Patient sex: M
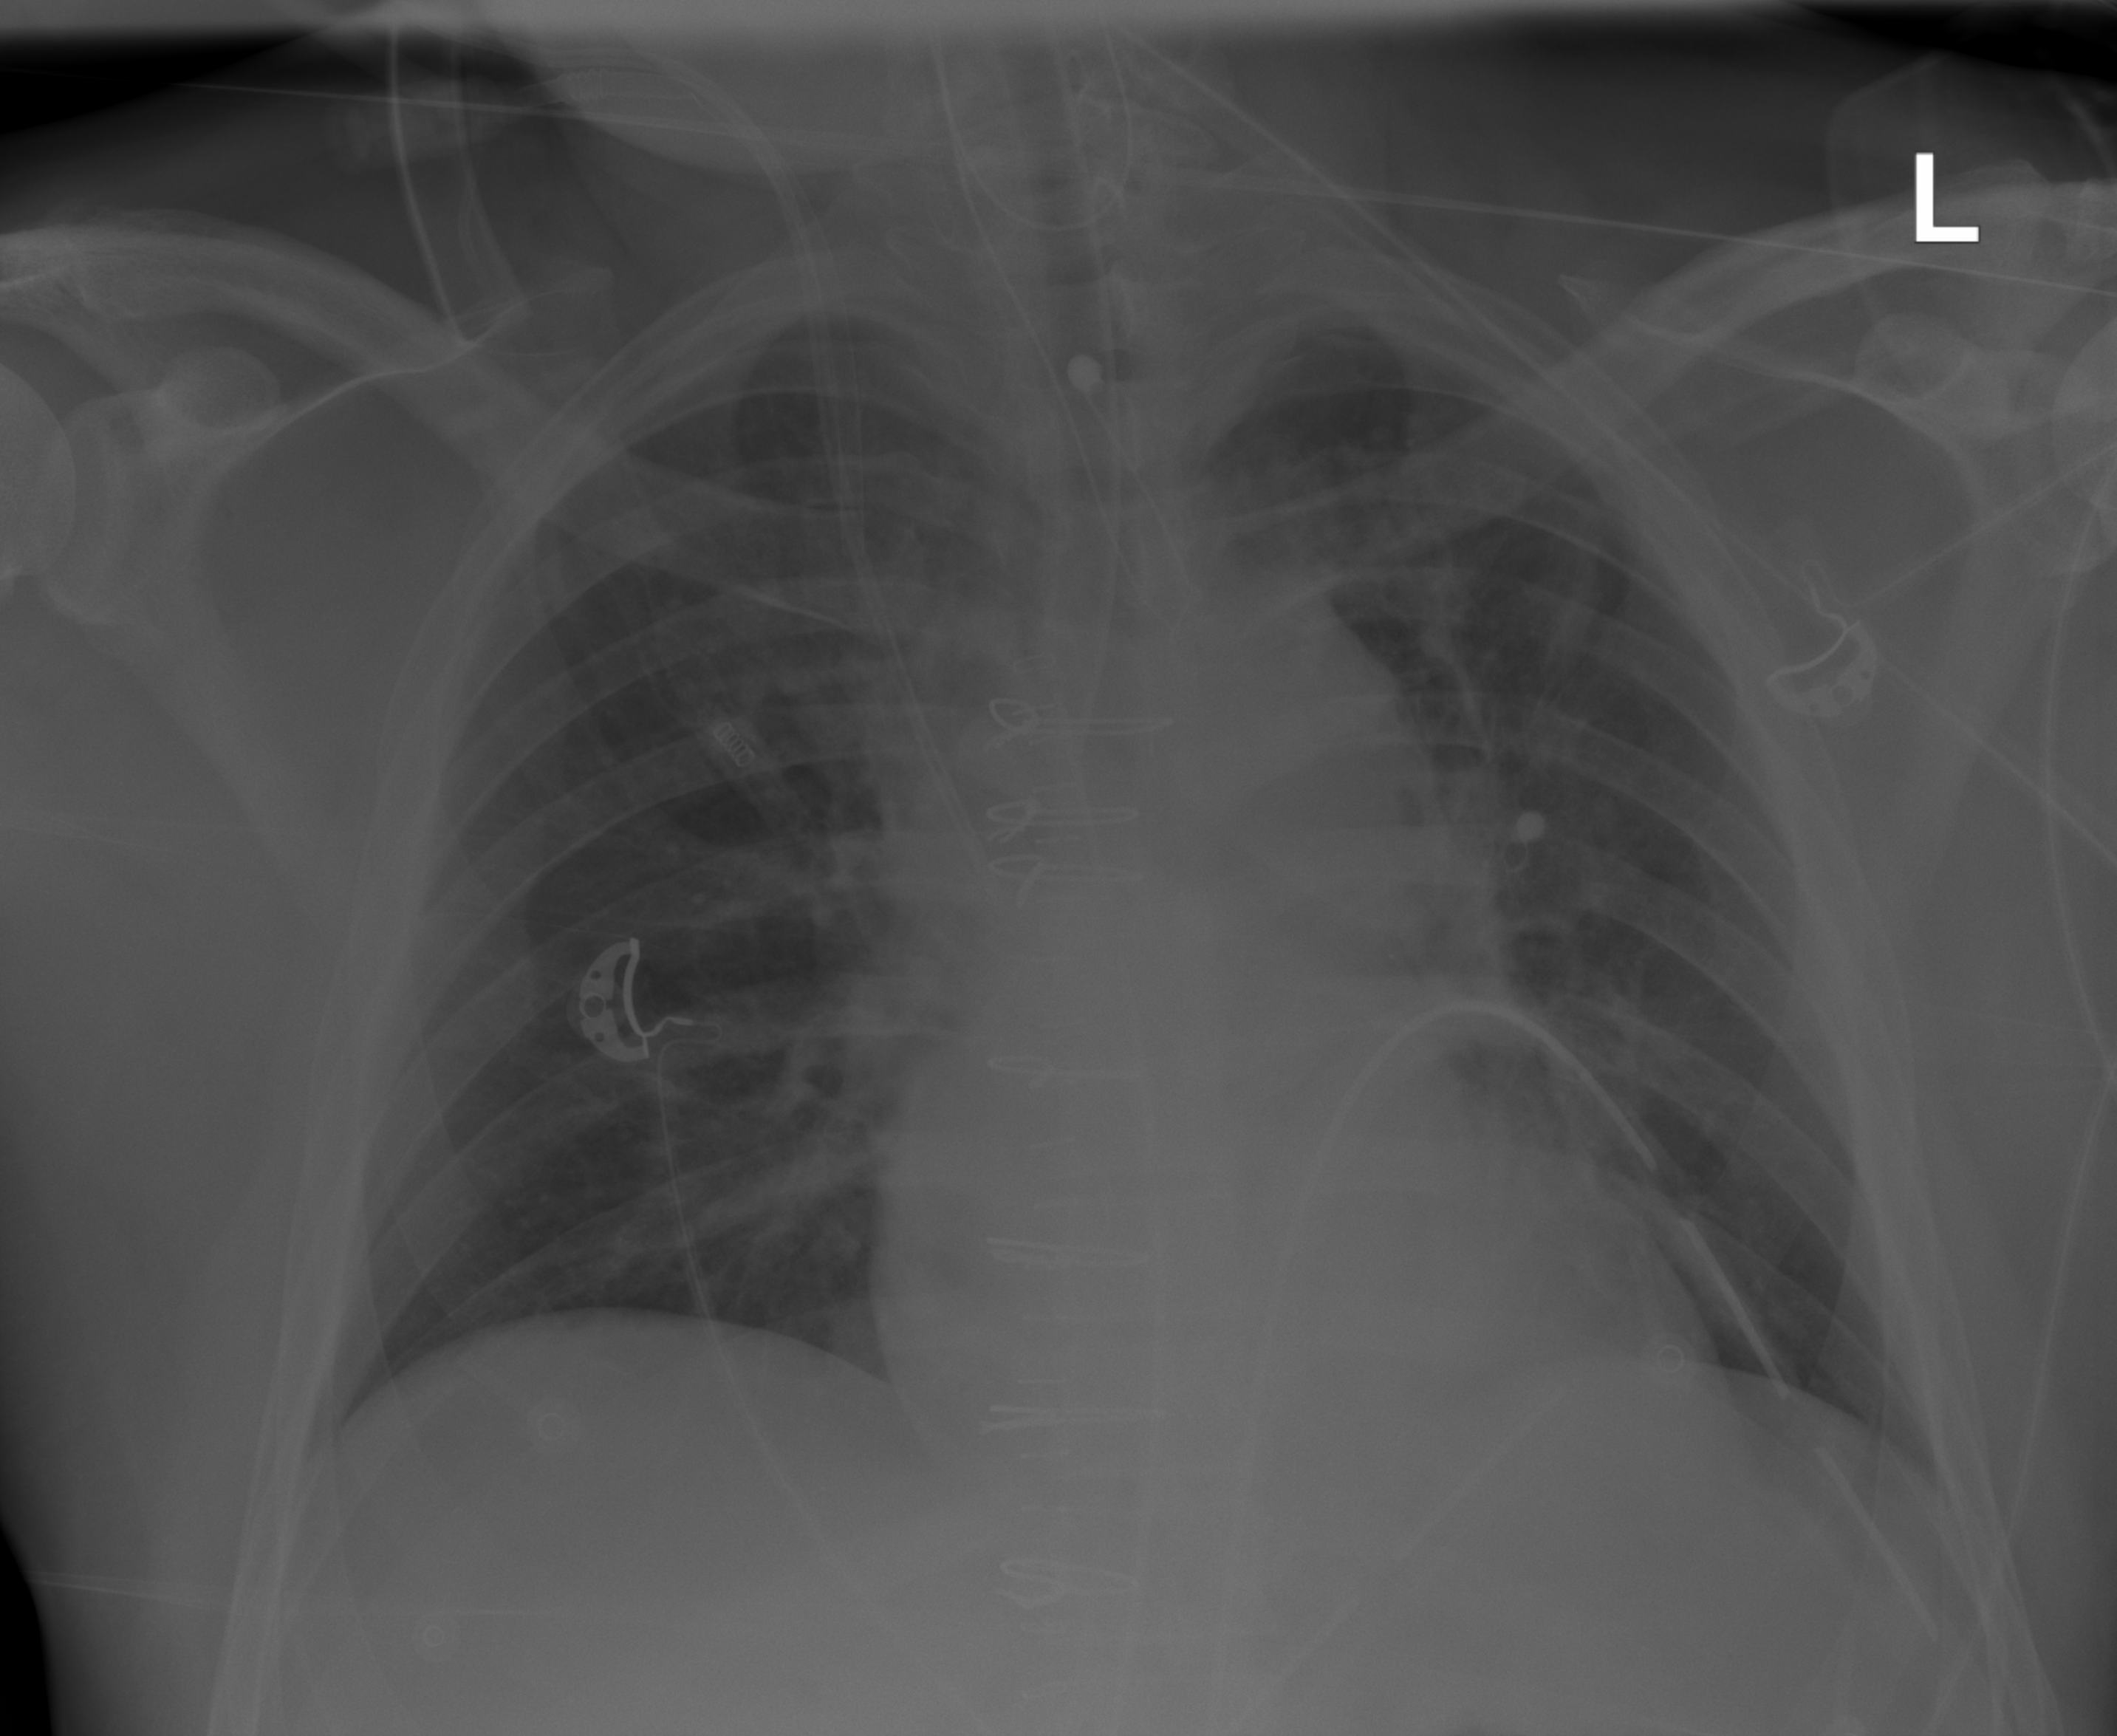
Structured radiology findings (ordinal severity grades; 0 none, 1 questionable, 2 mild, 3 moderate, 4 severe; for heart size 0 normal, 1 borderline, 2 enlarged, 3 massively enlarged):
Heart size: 2
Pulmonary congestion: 2
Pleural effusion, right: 0
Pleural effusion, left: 0
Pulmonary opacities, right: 0
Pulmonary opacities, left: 1
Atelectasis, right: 2
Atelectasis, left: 2